Question: Trying create a XML file for ListView item like this:

Here I didn't how to create a XML file for this UI. I tried by taking two TextViews (Left blue box content) in one LinearLayout and remaining content(right blue box content) in one RelativeLayout. I didn't get how to place two layouts side by side. if my approach is wrong then please suggest suitable solution.
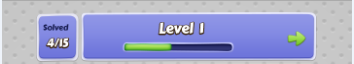
Answer: Your approach was good, the only thing is that you have to get the two separate layouts next to each other. You can simply put the layouts inside a LinearLayout and set the orientation to 'horizontal'.
'''
<?xml version="1.0" encoding="utf-8"?>
<LinearLayout xmlns:android="http://schemas.android.com/apk/res/android"
android:orientation="horizontal"
android:layout_width="match_parent"
android:layout_height="match_parent">
<LinearLayout
android:layout_width="wrap_content"
android:layout_height="wrap_content">
<!--Left box (Solved)-->
</LinearLayout>
<RelativeLayout
android:layout_width="wrap_content"
android:layout_height="wrap_content"
android:layout_marginLeft="16dp">
<!--Right box (Level with progressbar)-->
</RelativeLayout>
</LinearLayout>
'''